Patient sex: M
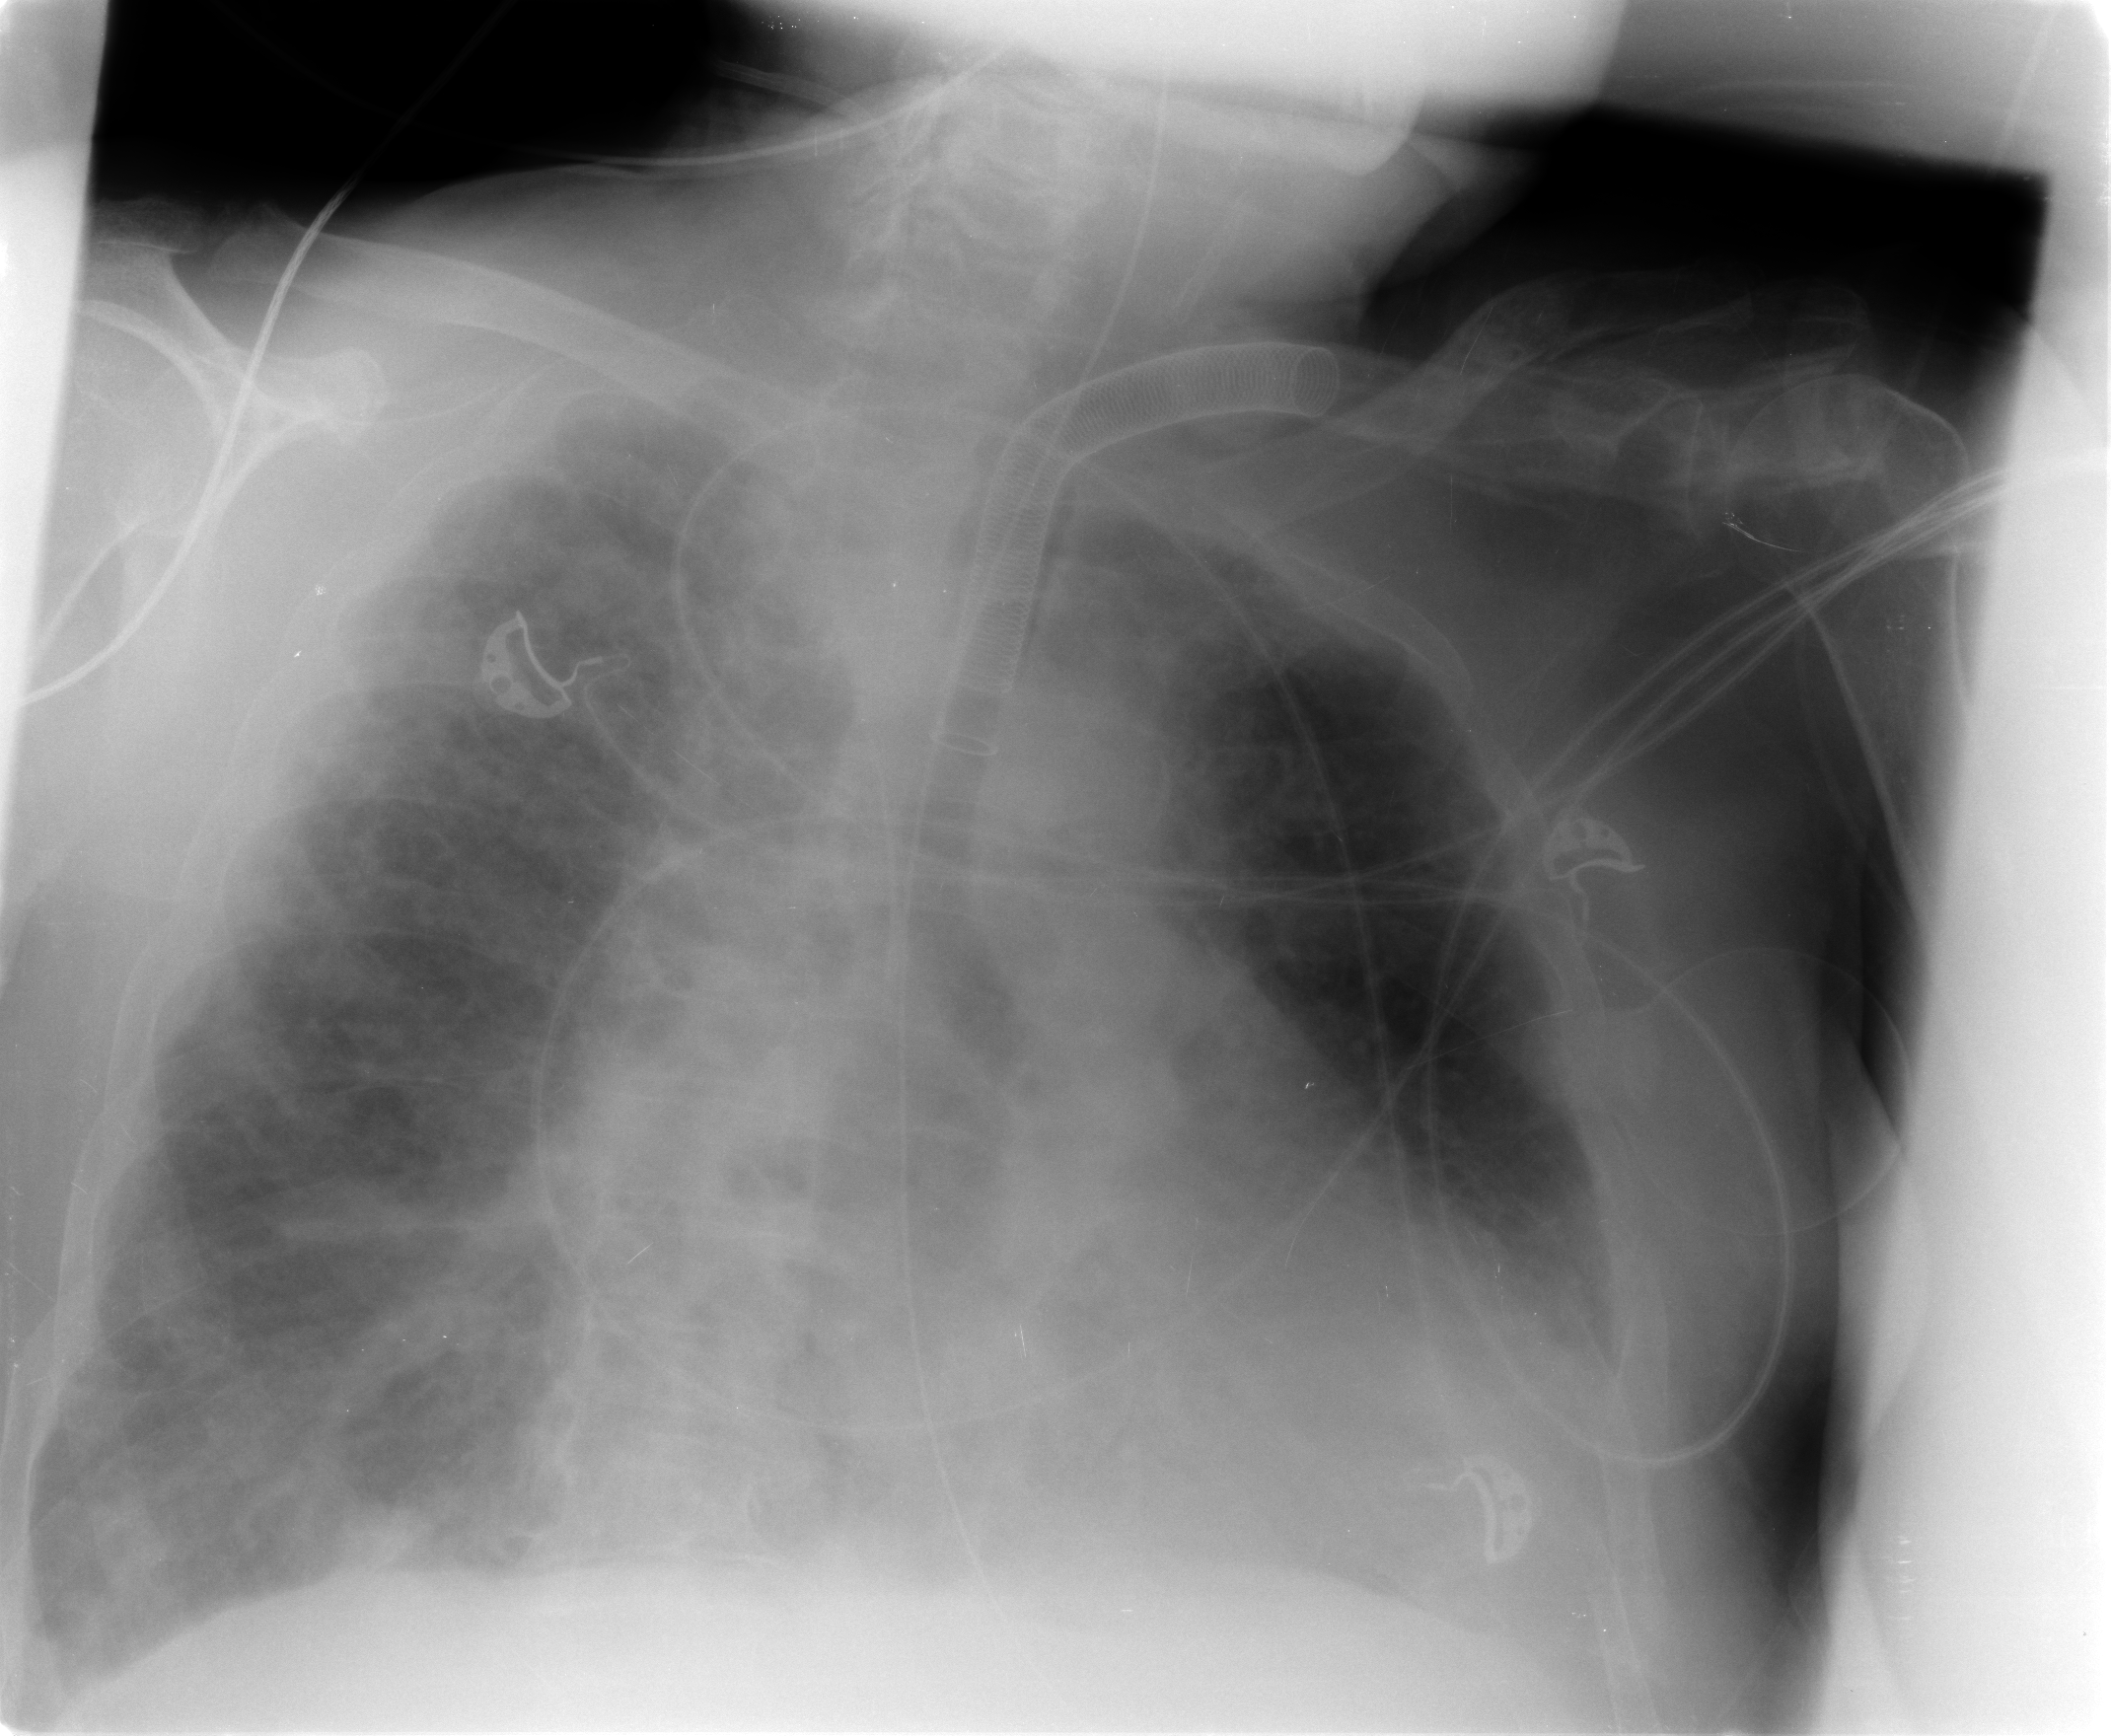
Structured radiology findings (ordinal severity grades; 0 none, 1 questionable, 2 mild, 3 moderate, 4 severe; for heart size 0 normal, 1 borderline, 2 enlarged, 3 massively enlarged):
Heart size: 3
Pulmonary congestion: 3
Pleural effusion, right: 2
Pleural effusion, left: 2
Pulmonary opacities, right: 3
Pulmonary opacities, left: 2
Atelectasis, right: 3
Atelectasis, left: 2